Field crop: maize
Growth stage: 2
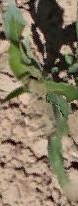
Species: maize